Question: I've written a javascript to emulate WPF DockPanel Layout behaviour in HTML through the help of javascript.
Now i'm running into performance issues once i begin nesting those panels to a recursion level of 10. Oddly enough it's nothing more than ordinary recursion and on the deepest level the function in question is finishing in between 0,2 and 2ms.

Now either i do have some ghost performance loss, or is there a massive cost in invoking recursion for javascript? I hope one of you knows.
If there's a cost the obvious solution would be recursion unrolling which would be rather sad.
I've read <URL> for every depth of recursion i'll go?
Also this (which refutes the idea of recursion beeing slower than iteration) <URL>
And this <URL>
This is a general question, independant of browser JS engine. If you know about it beeing slow in one but fast in another that information would be welcome too. I was assuming that it would be the same in all.
- - -
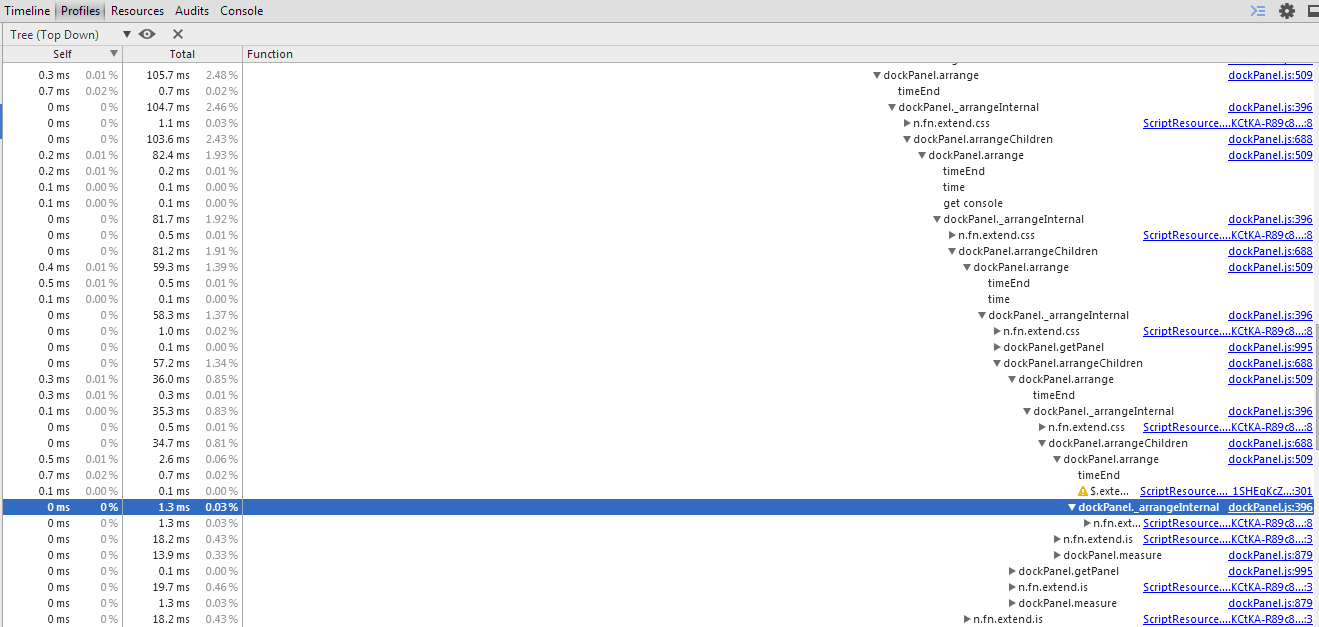
Answer: Yes, the recursion has a very big impact on performance in JavaScript, always avoid it, use only iterative approach
A simple example of fibonacci function (recursion vs loop):
<URL>
Another example written by me some time ago (object navigation):
<URL>
'''
var a = {
b: {
c: 'd'
}
};
find(a, 'b/c'); // => 'd'
'''
OP-Test: <URL>